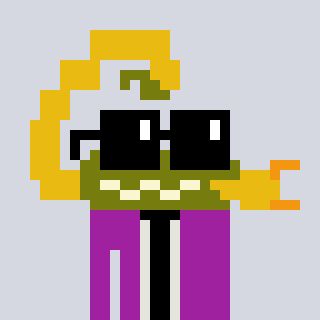
a pixel art character with square black sunglasses, a scorpion-shaped head and a magenta-colored body on a cool background